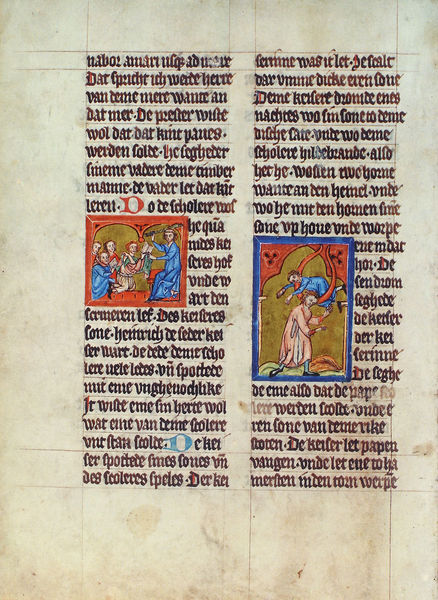
Titel: Sächsische Weltchronik
Künstler: Eike von Repgow
Institution: Berlin, Deutsche Staatsbibliothek
Schlagwörter: blau, hand, mann, menschen, frau, männer, schwarz, rot, bart, bild, gold, rosa, schrift, bilder, papier, lehrer, spalten, schaukel, hängen, buch, druck, seite, text, tinte, buchdruck, buchseite, lilien, durck, handschrift, latein, wörter, hilfslinien, alte schrift, d, builder